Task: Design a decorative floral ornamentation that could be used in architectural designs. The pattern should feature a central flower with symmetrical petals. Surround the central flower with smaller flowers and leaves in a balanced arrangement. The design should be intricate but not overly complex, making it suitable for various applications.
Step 283:
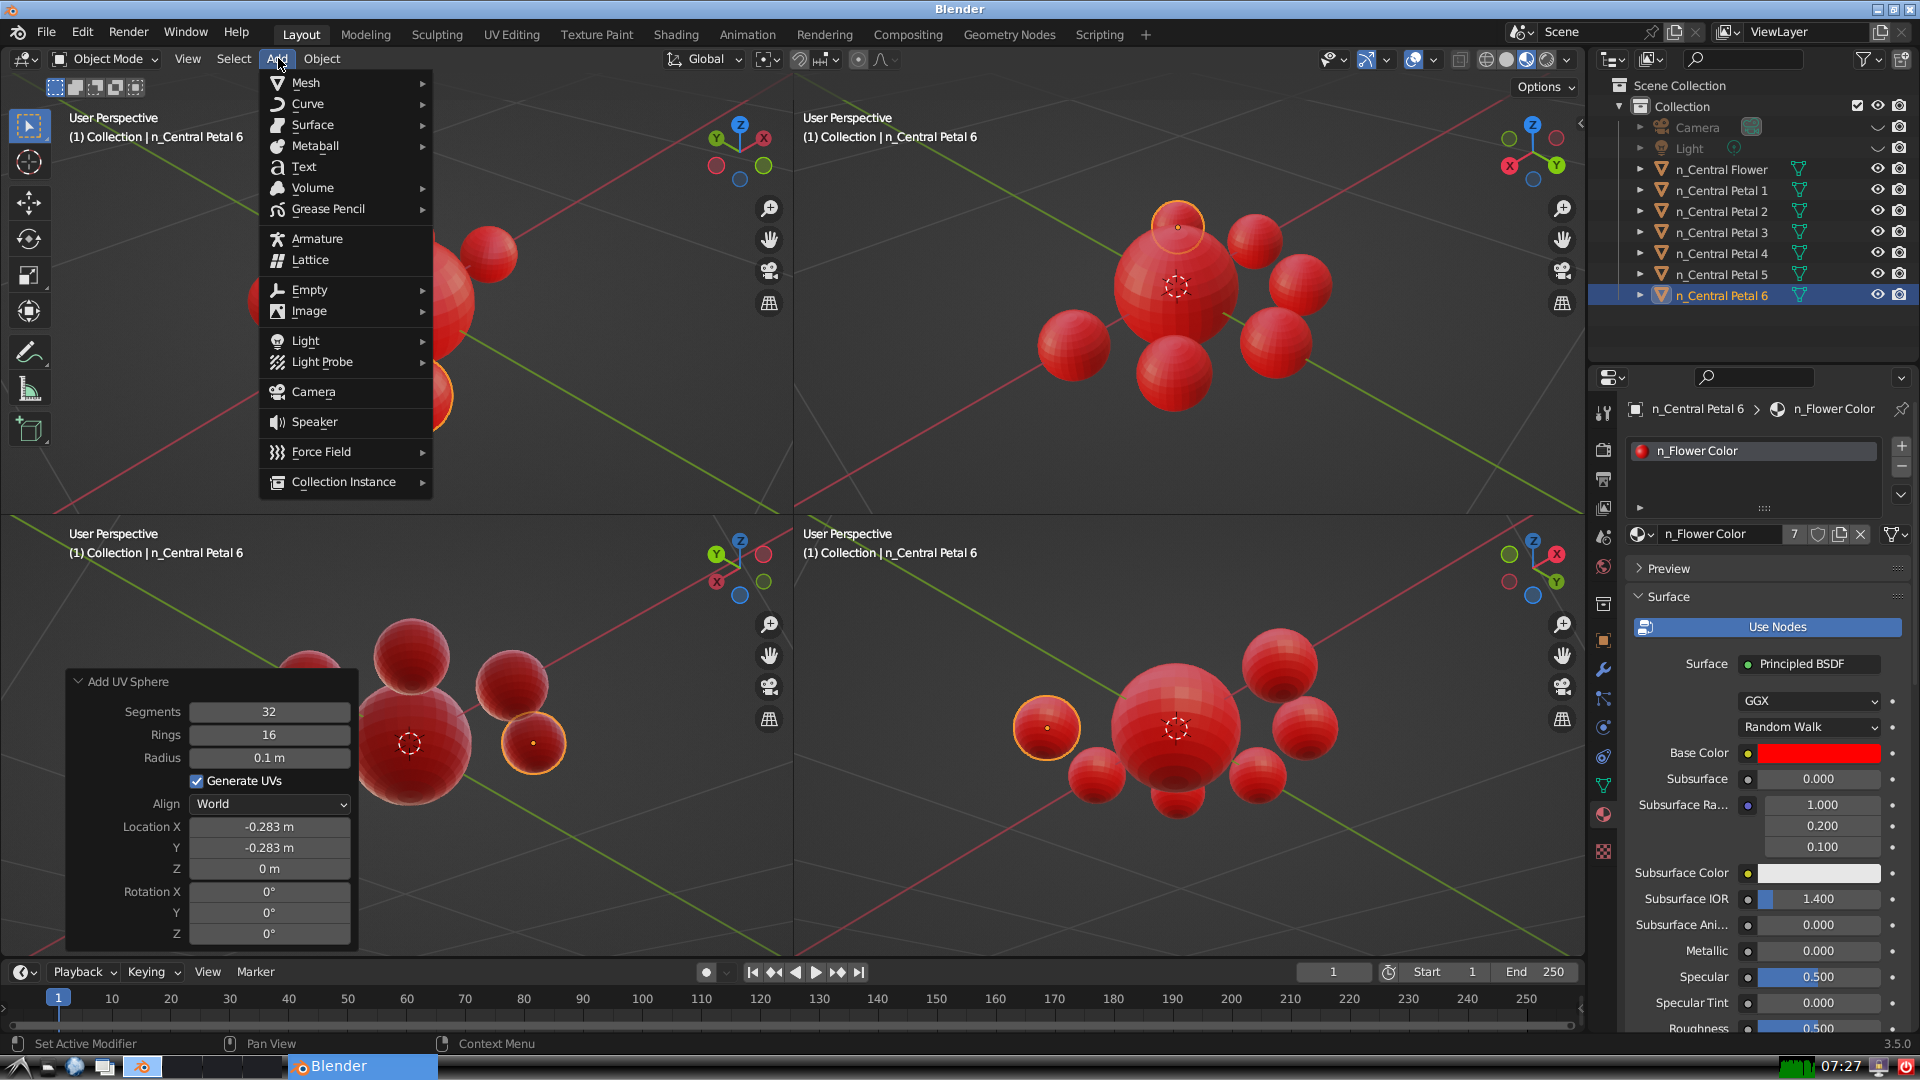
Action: {"mouse_move": [304, 82]}